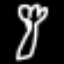
Label: fork